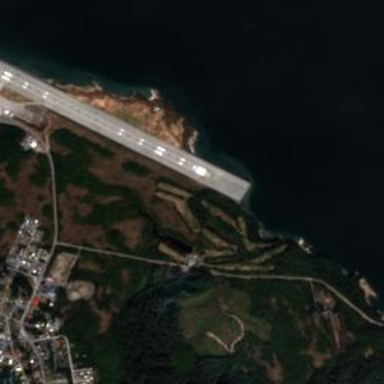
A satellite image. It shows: Asphalt runway at the airport area.